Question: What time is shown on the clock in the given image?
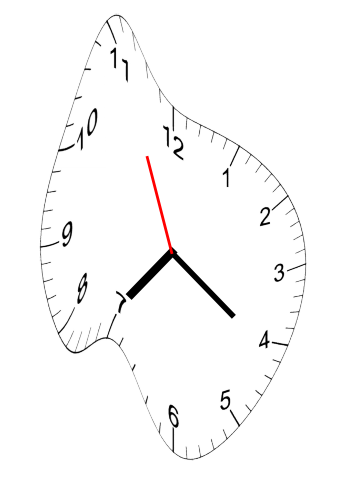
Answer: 07:20:56